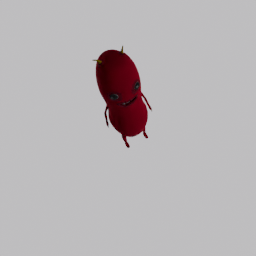
Label: animals